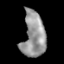
Tissue: lung
Cell type: T cells
Senescence score: 0.2112
Nuclear area (px): 1009
Mean DAPI intensity: 149.856